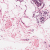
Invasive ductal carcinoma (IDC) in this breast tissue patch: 0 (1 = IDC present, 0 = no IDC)